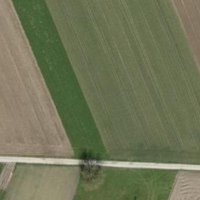
EUNIS habitat code: 52
Species observed at this site:
Beta vulgaris